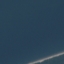
Land use / land cover: SeaLake